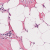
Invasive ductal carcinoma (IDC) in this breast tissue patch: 0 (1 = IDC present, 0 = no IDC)